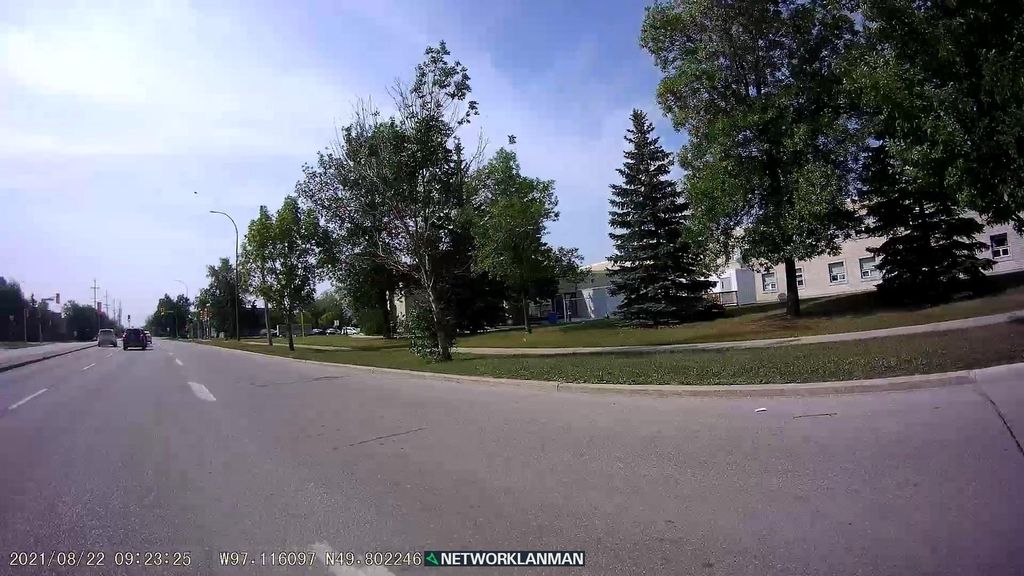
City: winnipeg